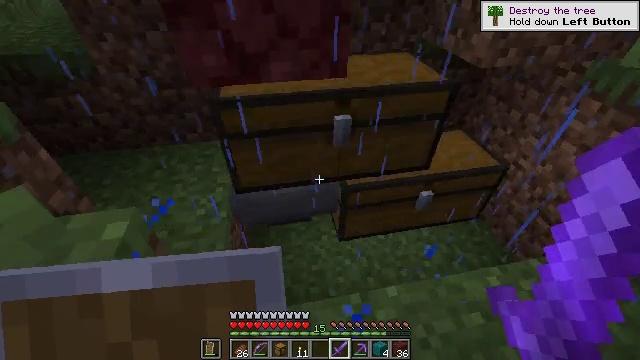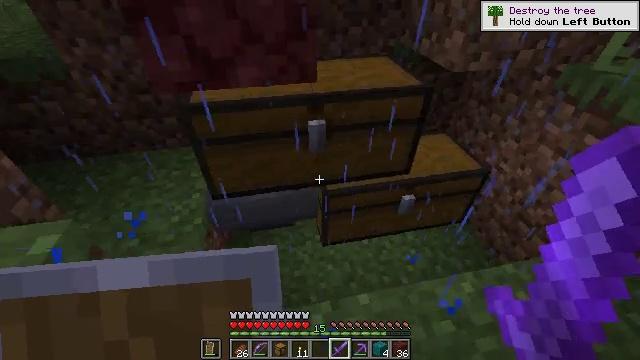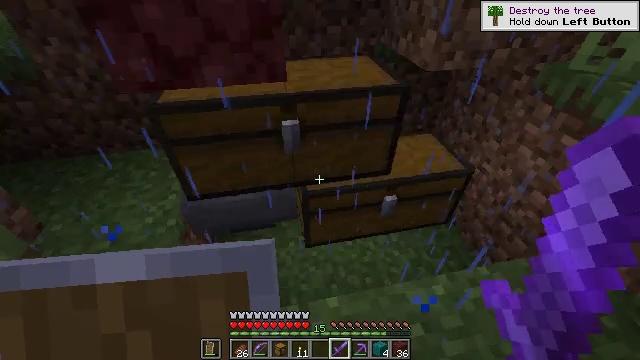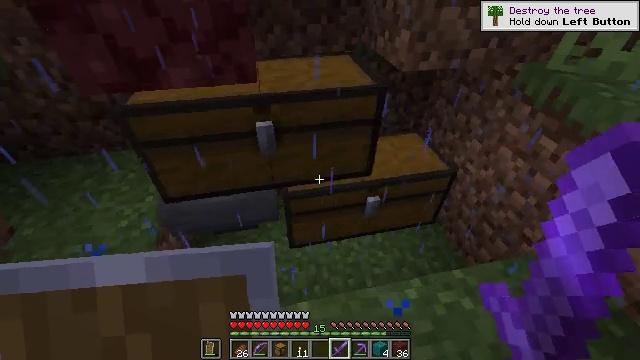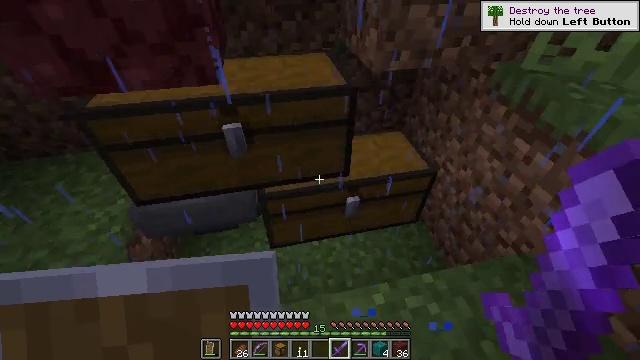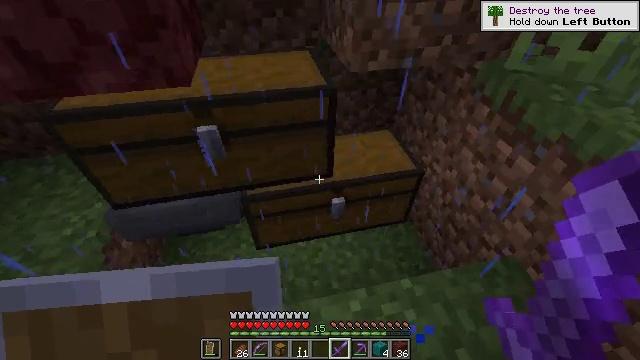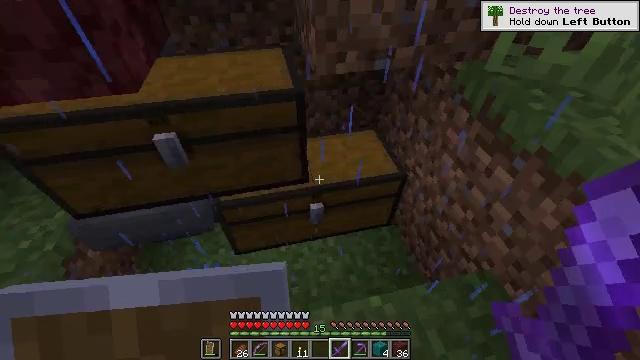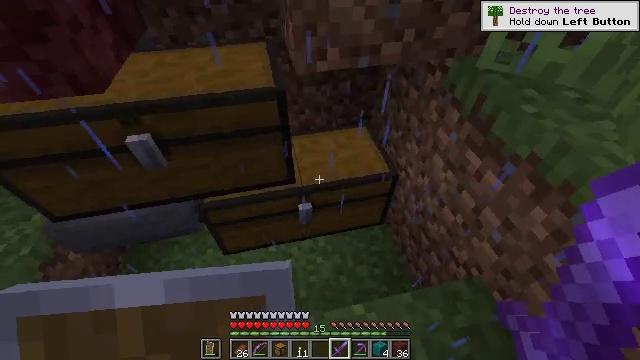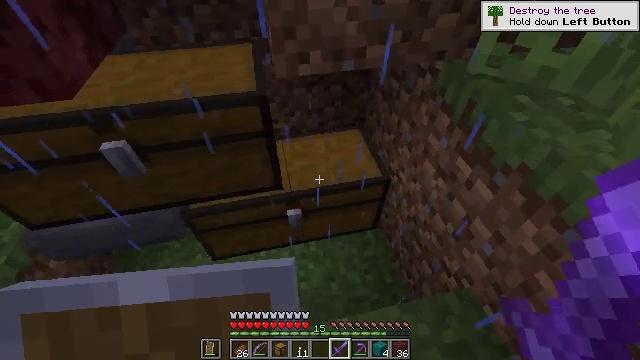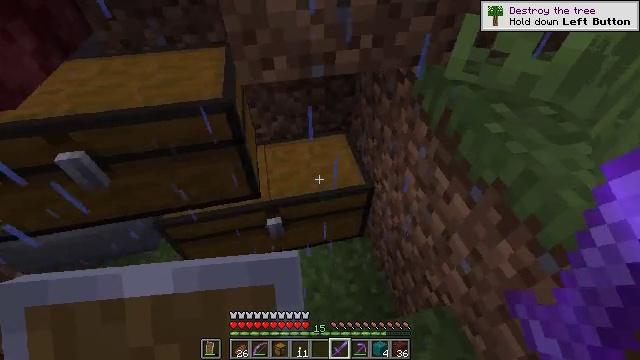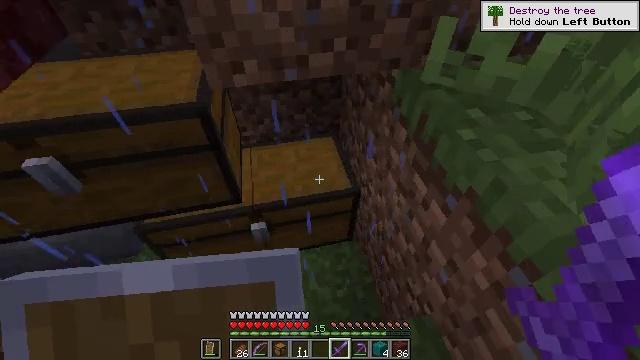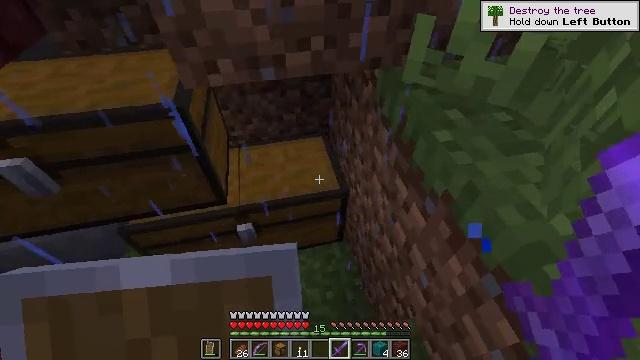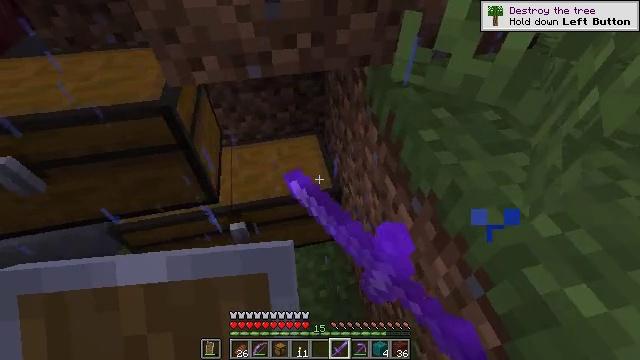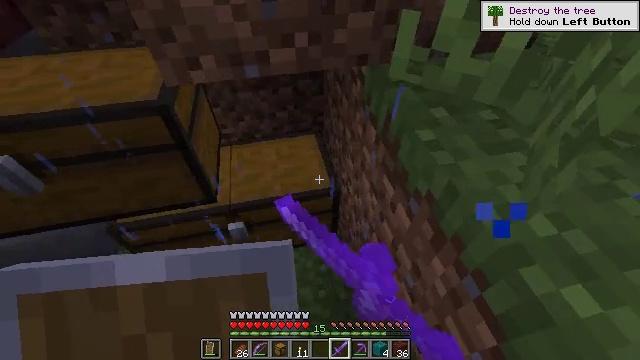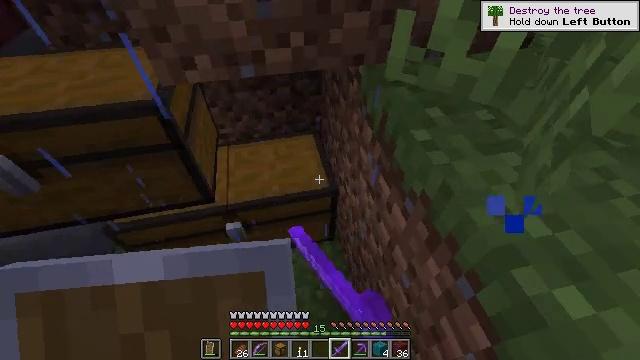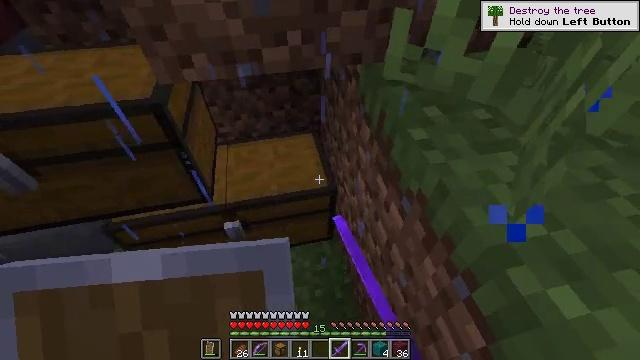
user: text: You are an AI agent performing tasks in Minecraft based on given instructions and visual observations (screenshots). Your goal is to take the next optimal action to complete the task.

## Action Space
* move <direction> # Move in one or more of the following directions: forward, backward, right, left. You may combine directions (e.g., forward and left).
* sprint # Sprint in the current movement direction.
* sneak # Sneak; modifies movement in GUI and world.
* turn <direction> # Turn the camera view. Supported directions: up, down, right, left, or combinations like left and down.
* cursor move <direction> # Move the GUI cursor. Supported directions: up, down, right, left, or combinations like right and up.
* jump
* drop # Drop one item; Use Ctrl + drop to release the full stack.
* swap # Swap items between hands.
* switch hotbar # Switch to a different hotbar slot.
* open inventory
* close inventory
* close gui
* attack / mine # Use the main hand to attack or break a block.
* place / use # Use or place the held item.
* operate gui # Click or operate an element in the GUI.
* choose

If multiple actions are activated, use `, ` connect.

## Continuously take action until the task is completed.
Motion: motion action
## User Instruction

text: Combine blaze powder and ender pearl to create an ender eye.
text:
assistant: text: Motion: move right
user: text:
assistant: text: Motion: move right
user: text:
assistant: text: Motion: move right
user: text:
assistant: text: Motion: move right, turn down
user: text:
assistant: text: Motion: move forward and move right, turn down
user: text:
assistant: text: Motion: move forward and move right, turn down
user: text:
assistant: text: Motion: move forward and move right, turn down
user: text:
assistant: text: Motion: move forward and move right
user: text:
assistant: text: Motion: move right
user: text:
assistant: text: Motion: no_op
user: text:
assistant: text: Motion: use / place
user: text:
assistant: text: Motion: use / place
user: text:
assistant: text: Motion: use / place
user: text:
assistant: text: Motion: use / place
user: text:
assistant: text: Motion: no_op
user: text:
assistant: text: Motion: no_op
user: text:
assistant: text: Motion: no_op
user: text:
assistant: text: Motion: no_op
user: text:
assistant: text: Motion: no_op
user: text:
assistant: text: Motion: no_op
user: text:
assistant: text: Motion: no_op
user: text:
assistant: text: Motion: turn left
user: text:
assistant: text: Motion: no_op
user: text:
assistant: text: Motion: no_op
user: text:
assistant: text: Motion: no_op
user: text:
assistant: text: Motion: no_op
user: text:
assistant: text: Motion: no_op
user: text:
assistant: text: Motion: no_op
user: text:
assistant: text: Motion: open inventory
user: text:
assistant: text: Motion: open inventory